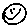
Label: smiley face